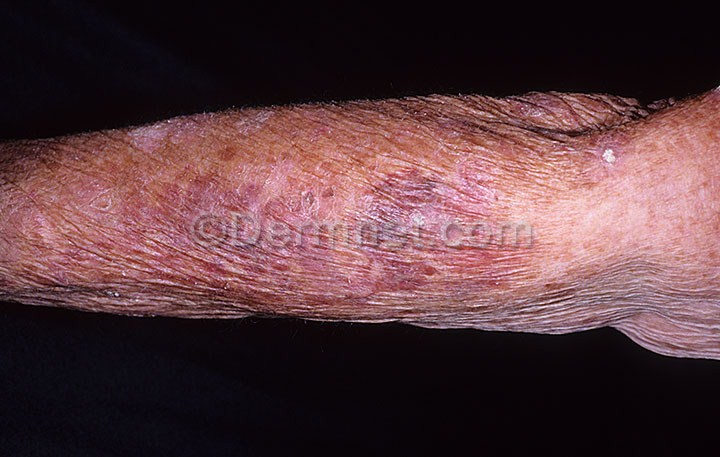
Disease: Light Diseases and Disorders of Pigmentation